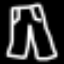
Label: pants